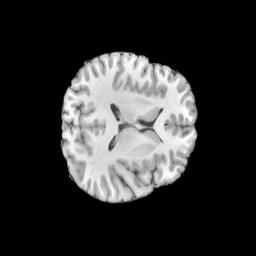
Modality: T1w
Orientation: axial